Interaction volume radius: 5 \u00c5
Interaction volume height: 45 \u00c5
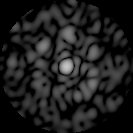
Disorder parameter: 0.7387